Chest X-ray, PA view. Patient: 26 years old, sex M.
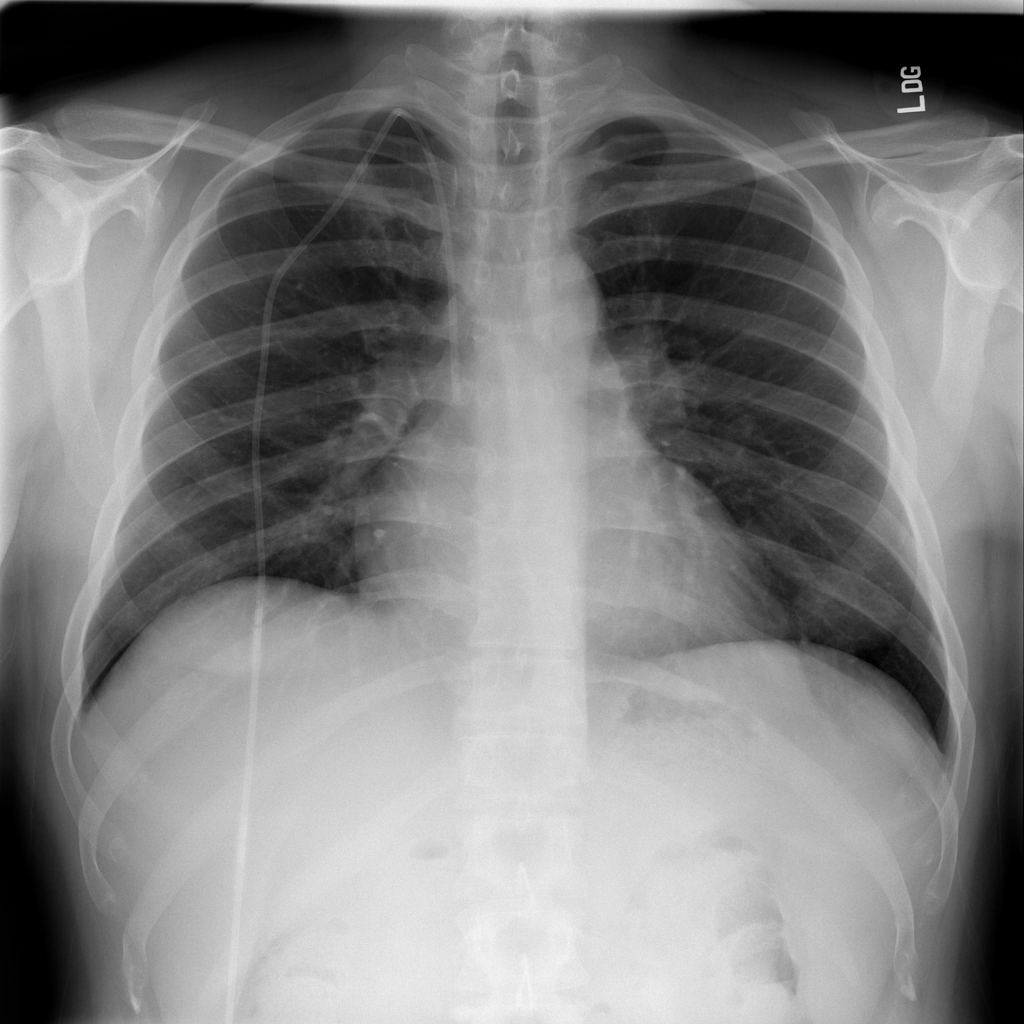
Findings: Hernia